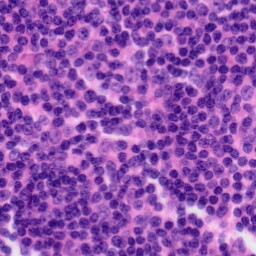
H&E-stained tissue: Tonsil